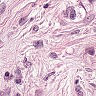
Metastatic tissue present: yes